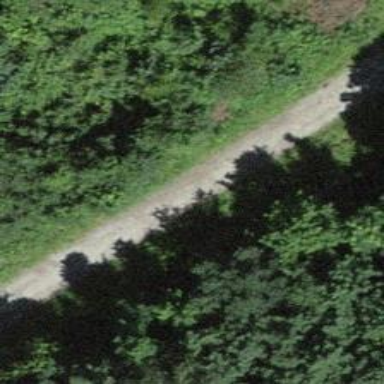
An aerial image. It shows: Track with grade2 pebblestone surface.